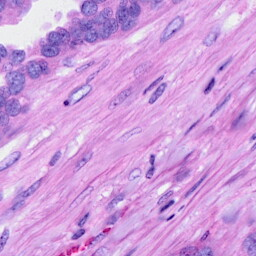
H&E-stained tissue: Ovarian